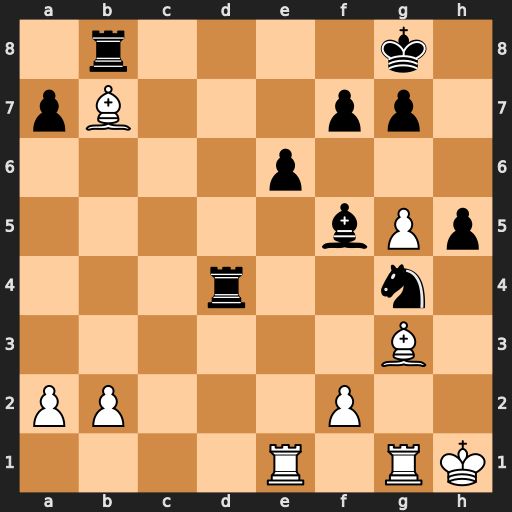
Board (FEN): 1r4k1/pB3pp1/4p3/5bPp/3r2n1/6B1/PP3P2/4R1RK
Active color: w
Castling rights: -
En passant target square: -
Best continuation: Bxb8